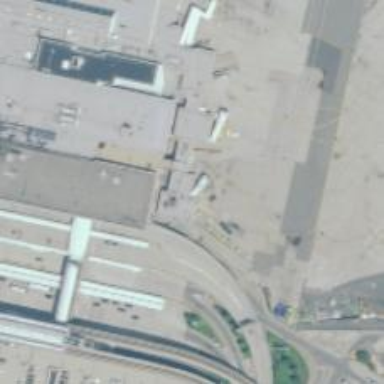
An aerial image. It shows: Airport gate.